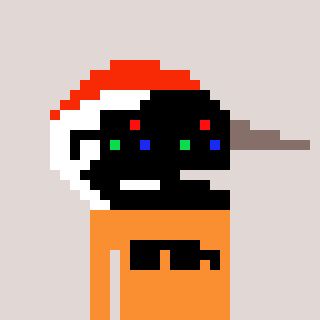
a pixel art character with square black sunglasses, a crane-shaped head and a orange-colored body on a warm background